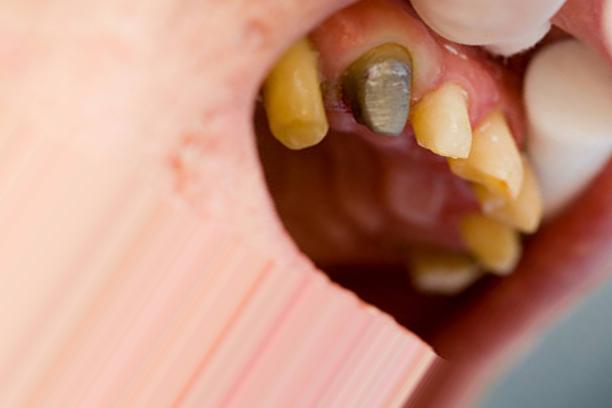
Condition: Tooth Discoloration